Interaction volume radius: 10 \u00c5
Interaction volume height: 20 \u00c5
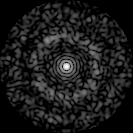
Disorder parameter: 0.8323